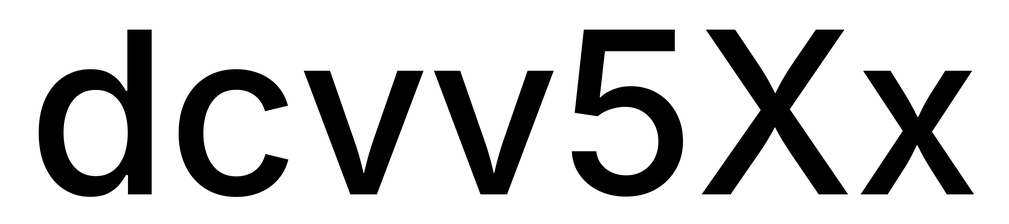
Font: Inter_Medium